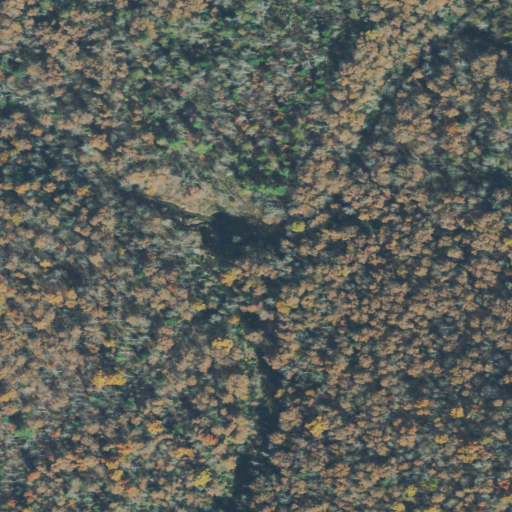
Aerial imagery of valley in Tennessee named Horn Hollow containing deciduous forest and mixed forest